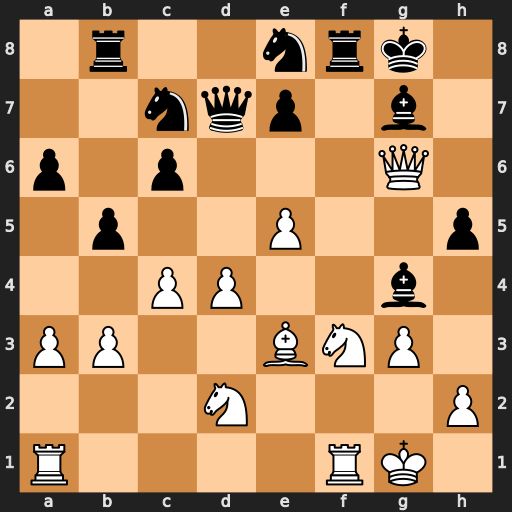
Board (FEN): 1r2nrk1/2nqp1b1/p1p3Q1/1p2P2p/2PP2b1/PP2BNP1/3N3P/R4RK1
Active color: w
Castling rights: -
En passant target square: -
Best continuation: Ng5 Bf5 Qxh5 Nf6 exf6